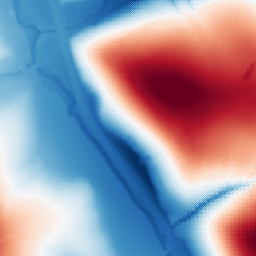
Category: multiscale
Decomposition family: dog
Decomposition parameters: sigma_low: 1
sigma_high: 100
Upsampling method: regularized
Upsampling parameters: scale: 4
lambda_reg: 0.1
Upsampling scale: 4